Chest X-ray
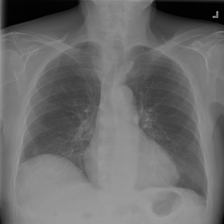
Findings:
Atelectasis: negative
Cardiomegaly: negative
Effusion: negative
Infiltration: negative
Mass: negative
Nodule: negative
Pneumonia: negative
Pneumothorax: negative
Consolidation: negative
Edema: negative
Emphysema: negative
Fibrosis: negative
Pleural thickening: negative
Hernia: negative